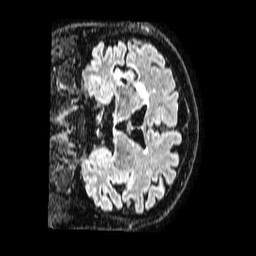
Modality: FLAIR
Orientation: coronal
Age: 69
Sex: male
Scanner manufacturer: philips
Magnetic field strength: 1.5 T
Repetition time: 4.8 s
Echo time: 0.3 s